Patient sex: M
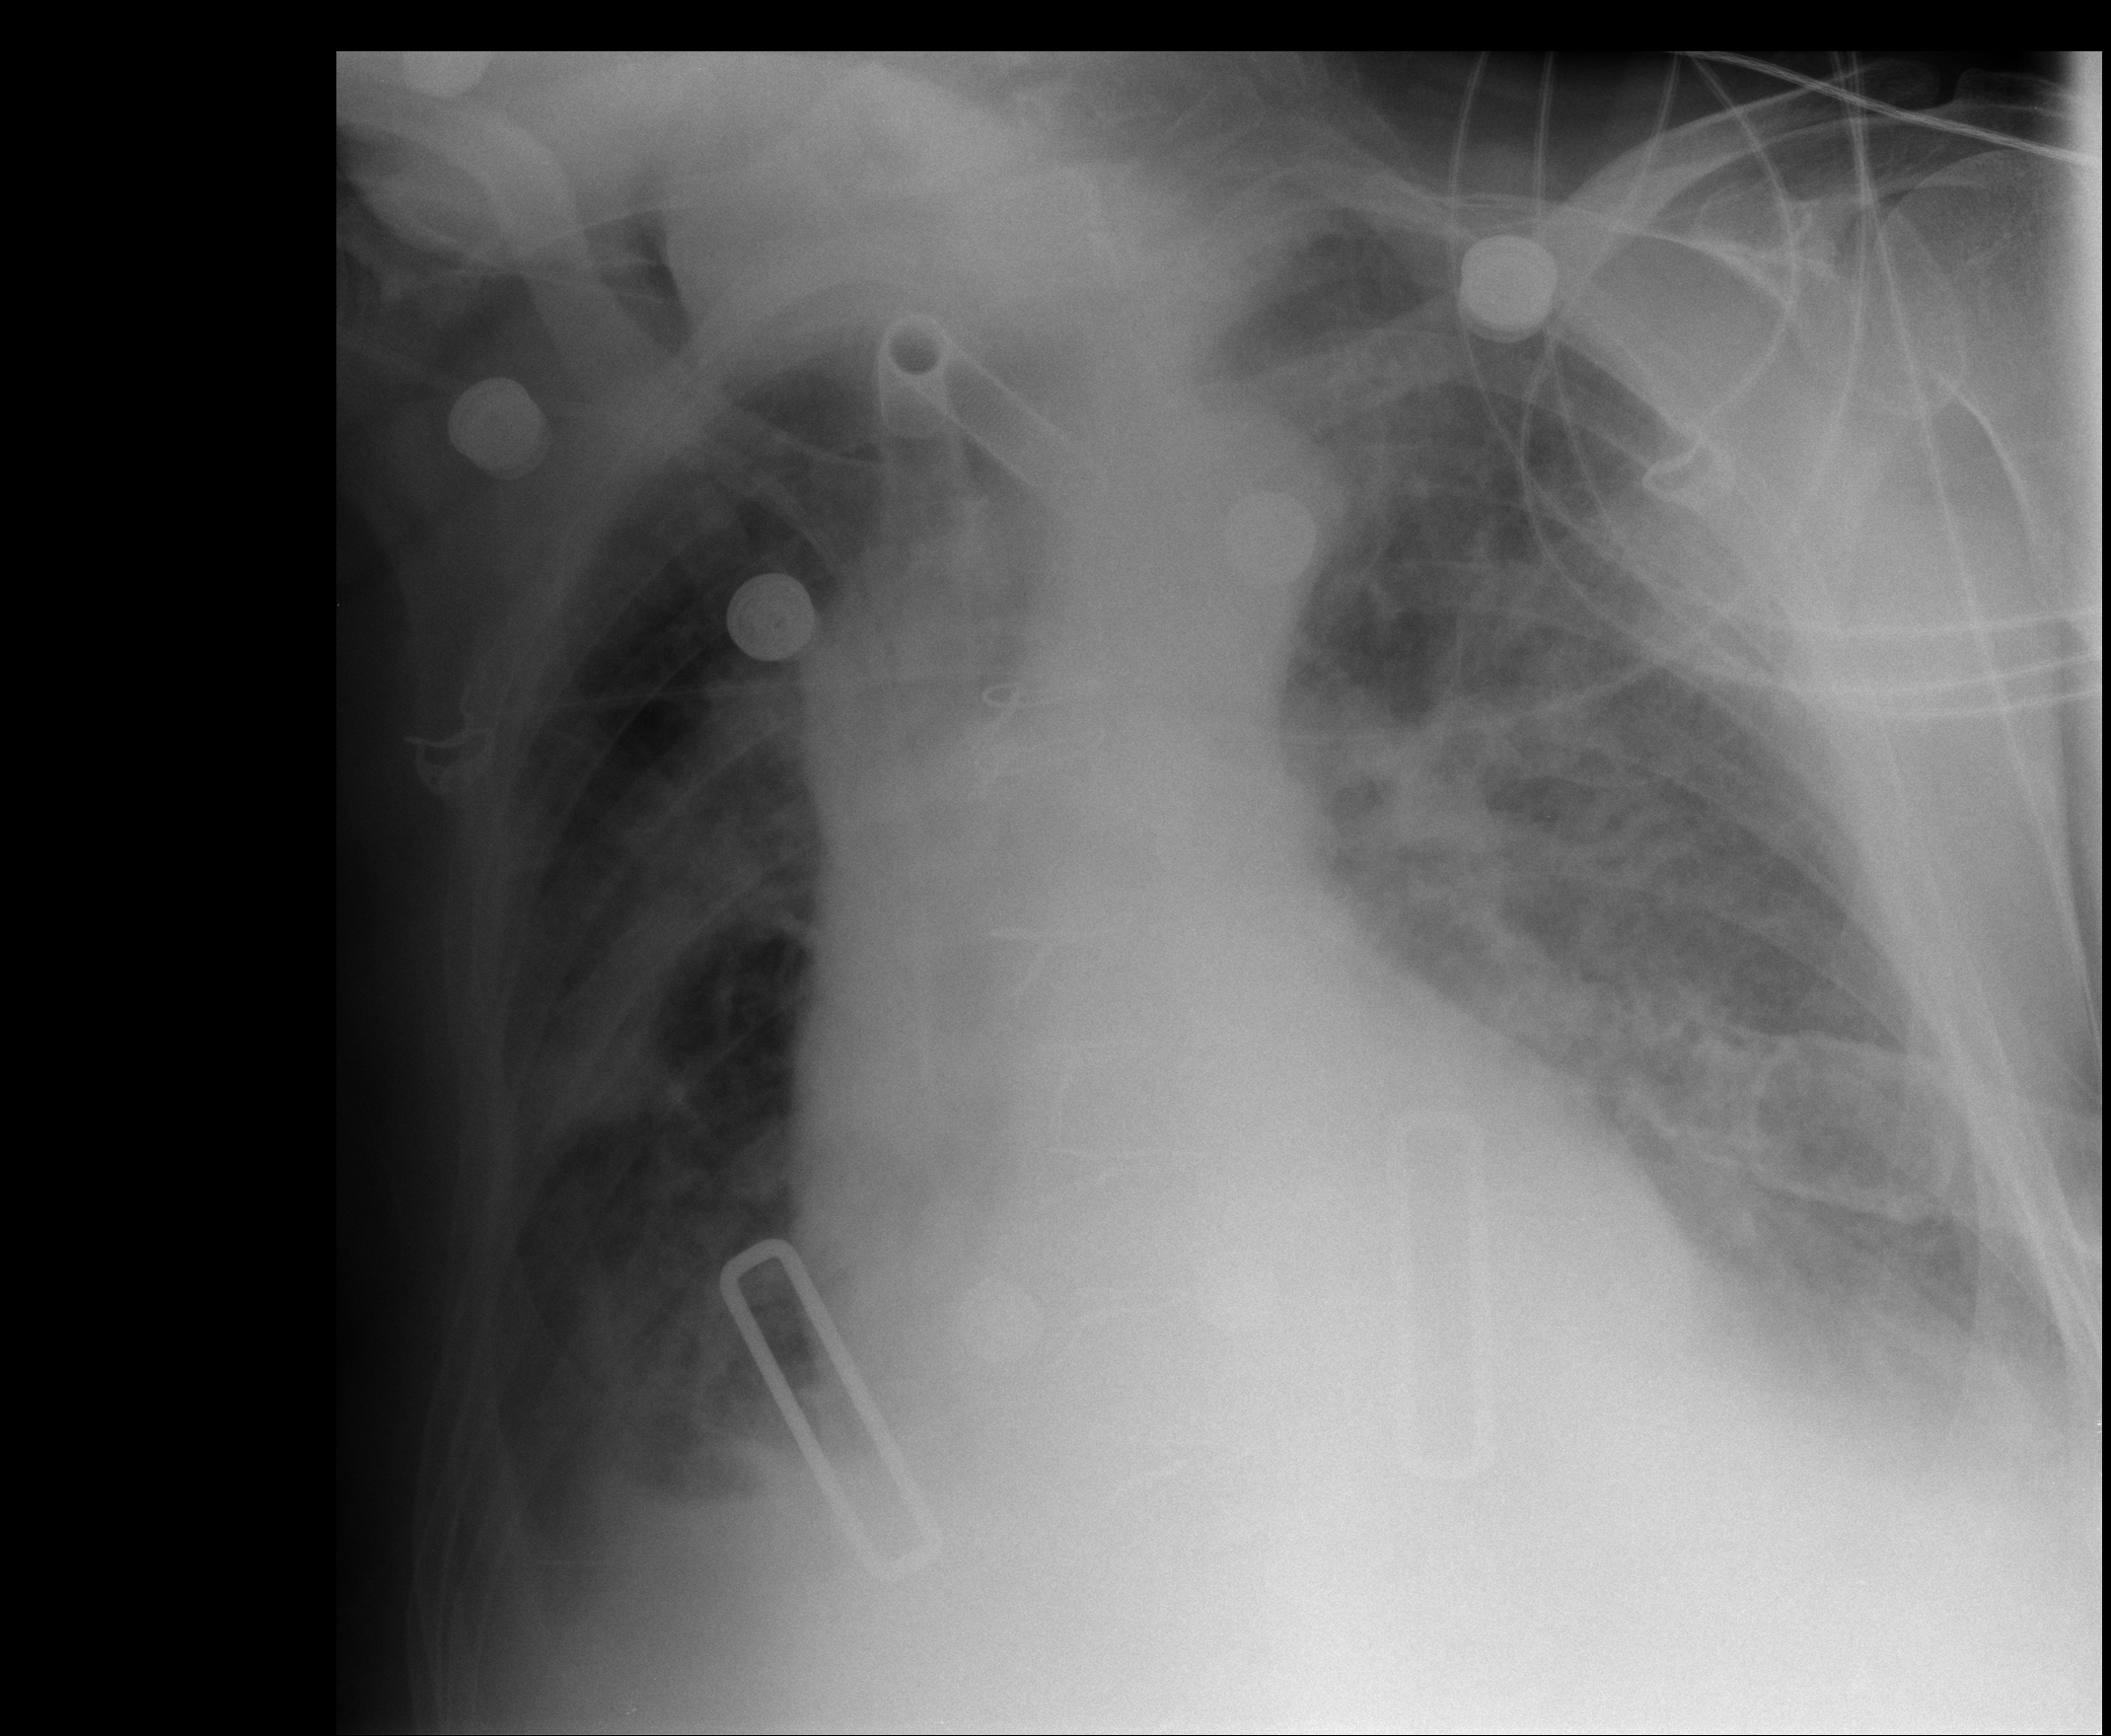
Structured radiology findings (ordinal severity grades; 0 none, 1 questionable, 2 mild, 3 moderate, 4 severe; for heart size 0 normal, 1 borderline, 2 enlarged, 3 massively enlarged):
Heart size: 0
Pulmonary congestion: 2
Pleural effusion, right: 2
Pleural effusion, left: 3
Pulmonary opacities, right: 3
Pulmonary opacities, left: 3
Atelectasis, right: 3
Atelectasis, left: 3